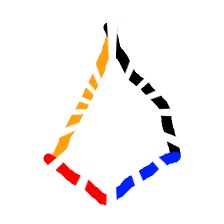
Shape: kite